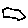
Label: hexagon